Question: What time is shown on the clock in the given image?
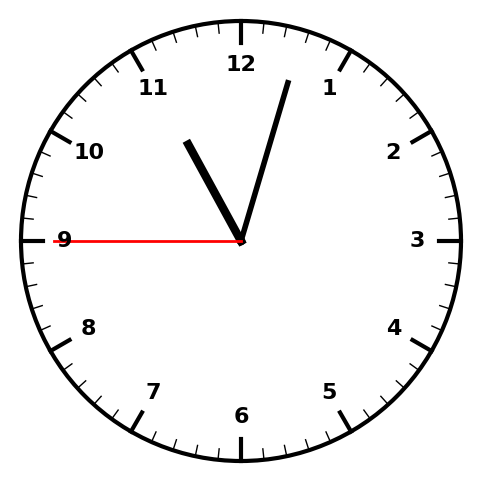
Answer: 11:02:45